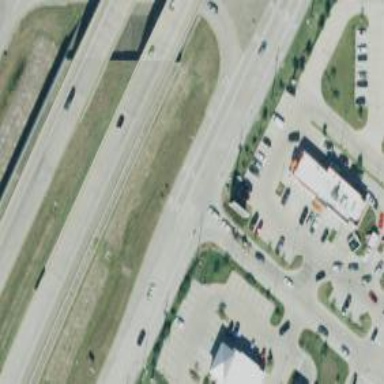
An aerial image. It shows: Secondary road with frontage road.